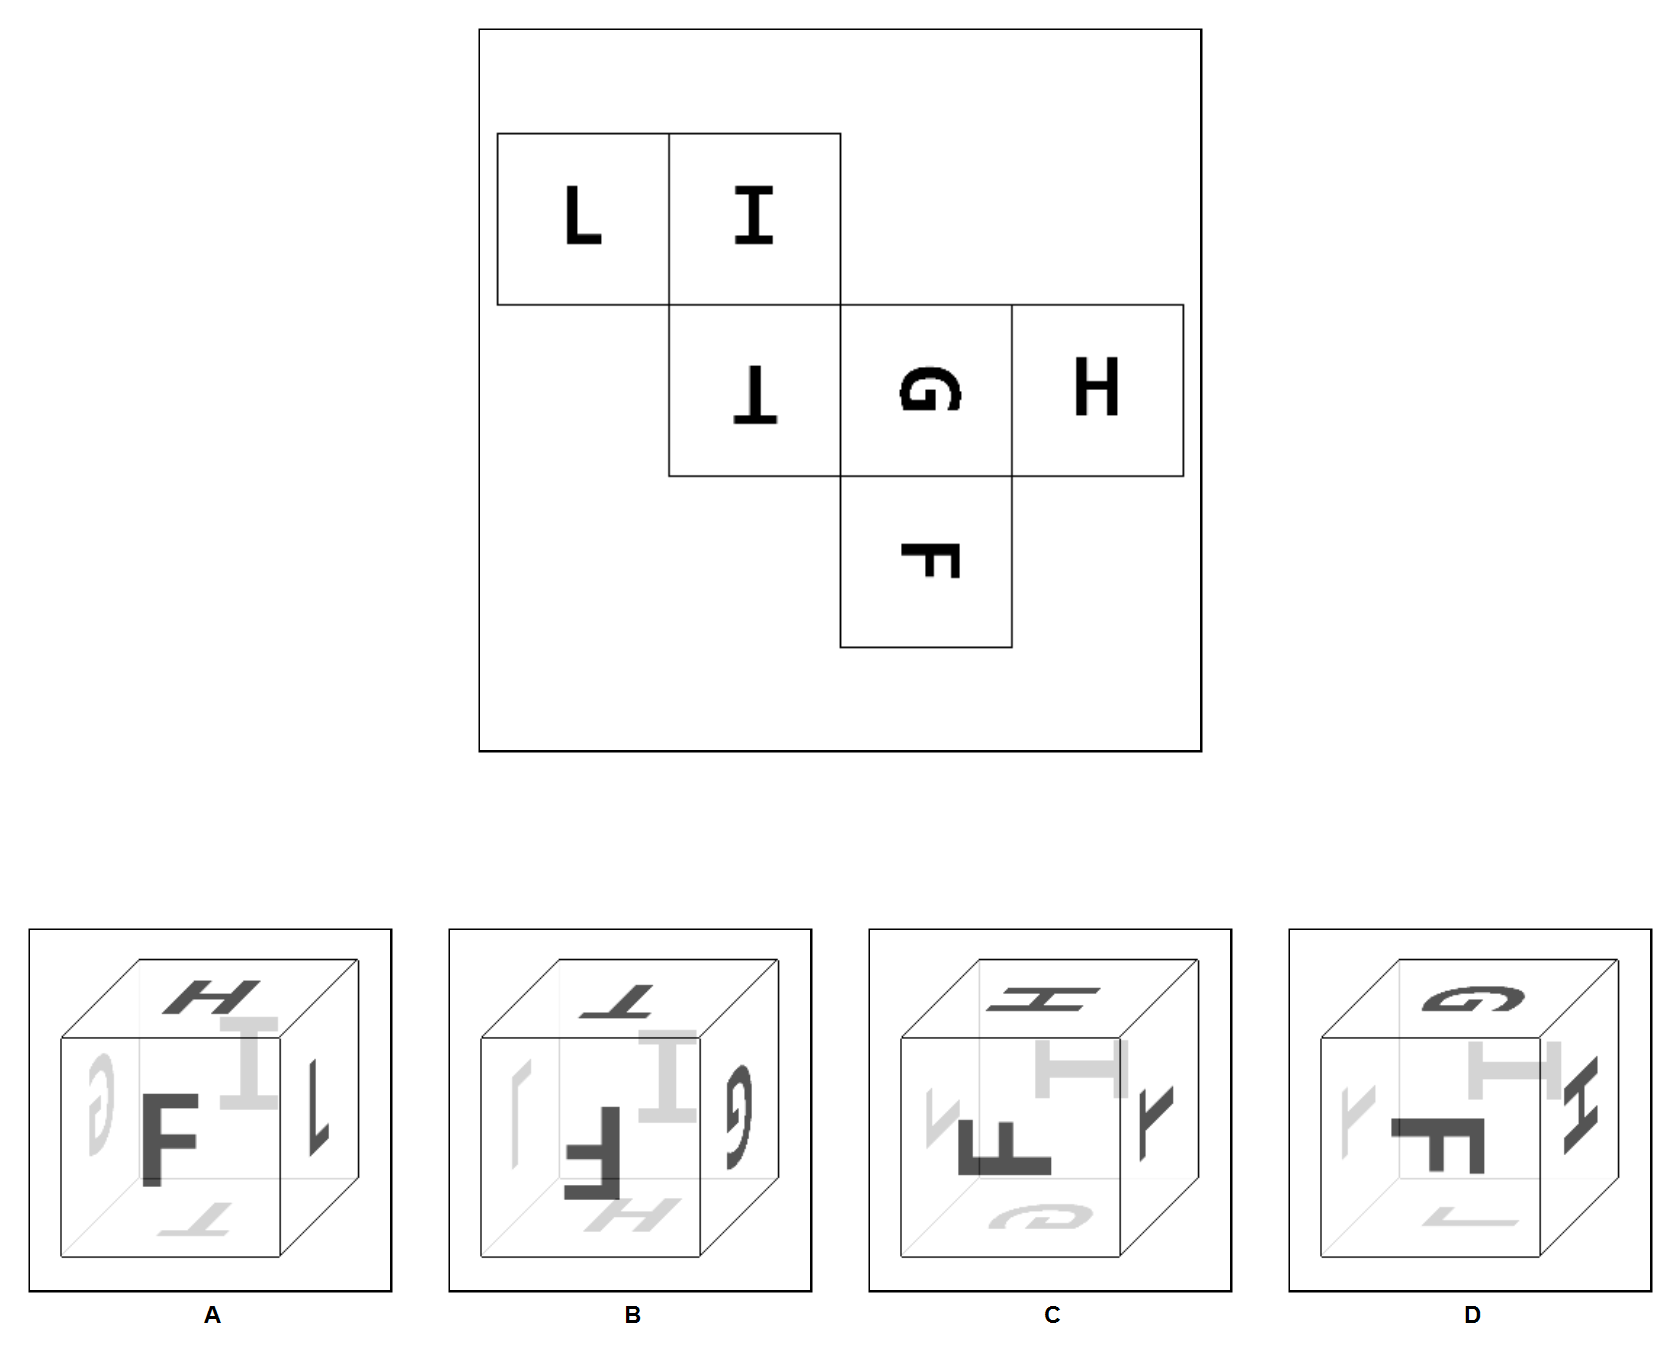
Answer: C